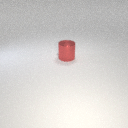
large red metal cylinder